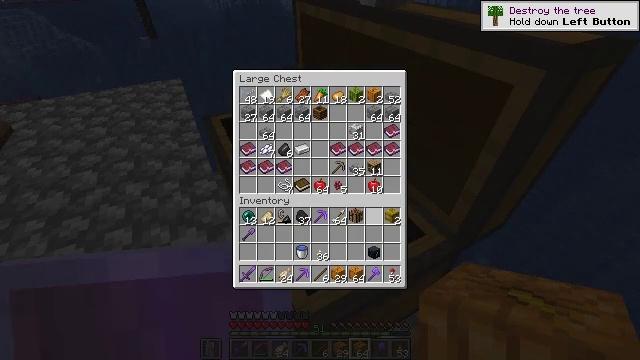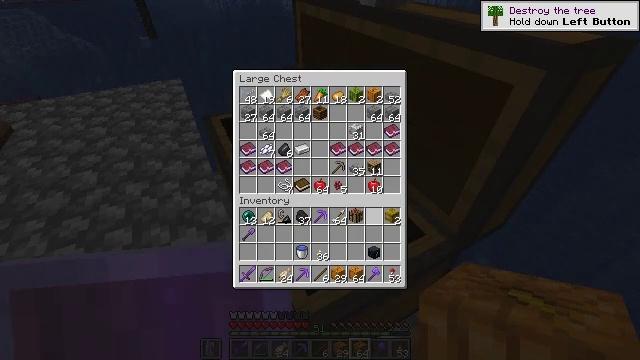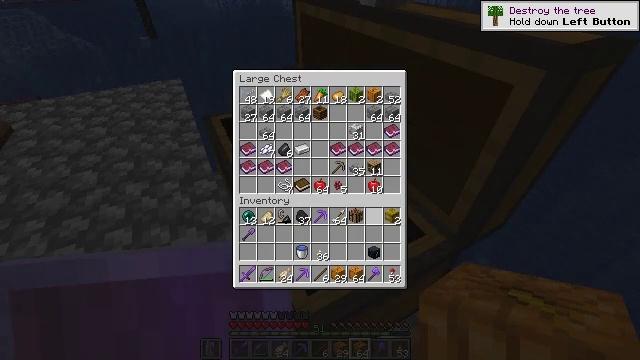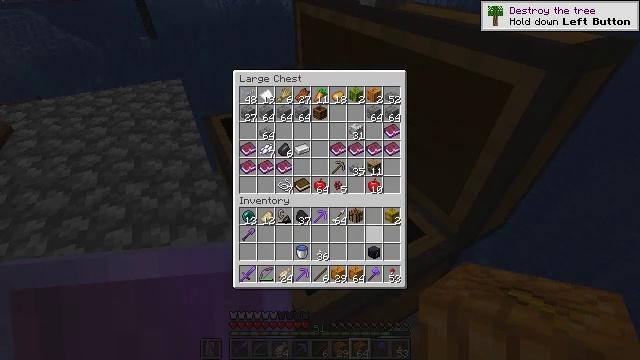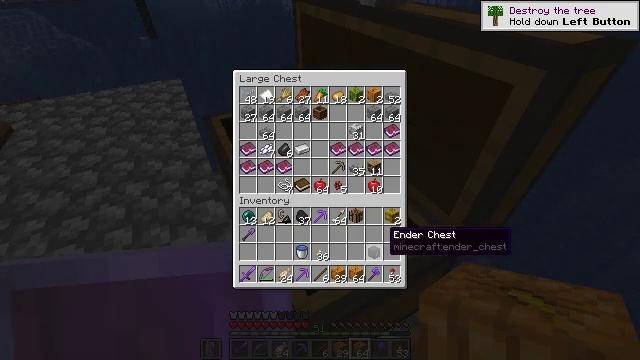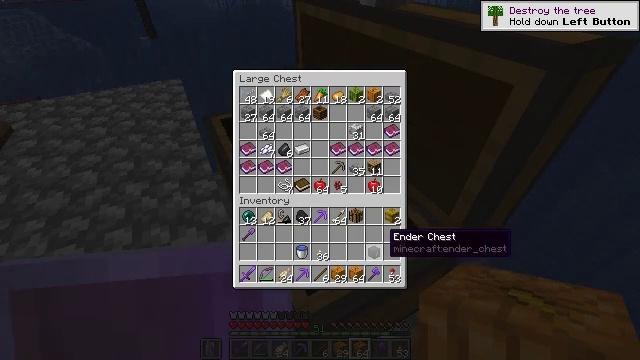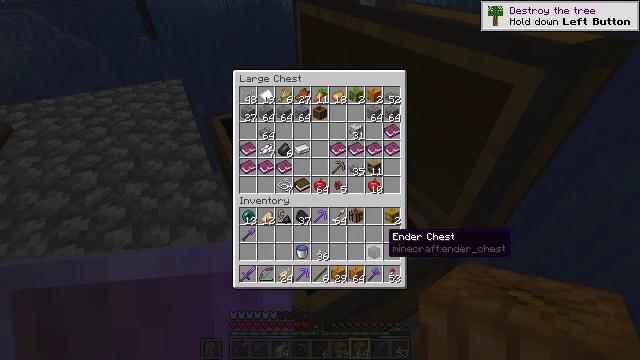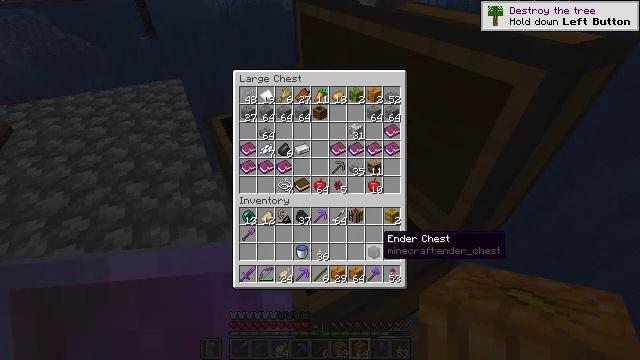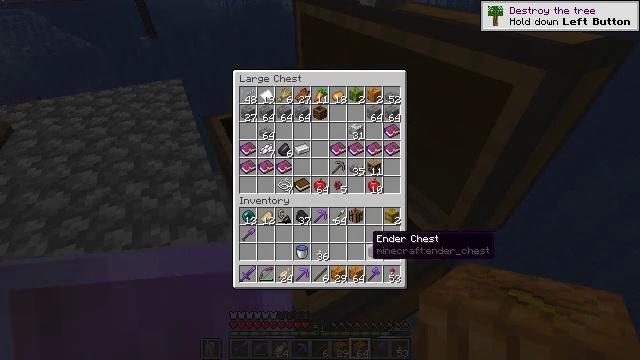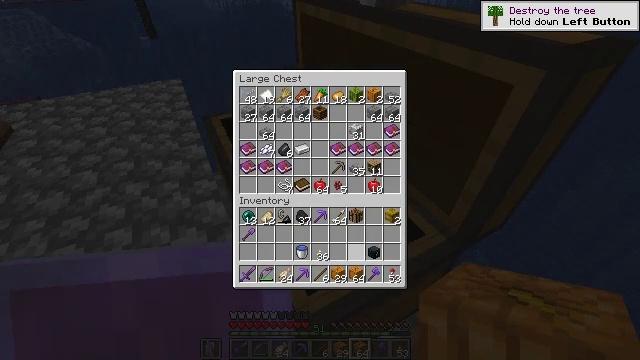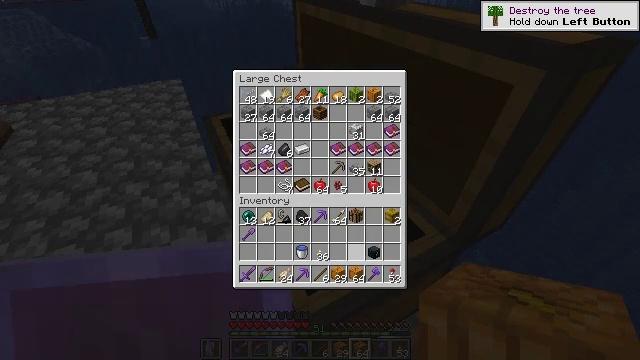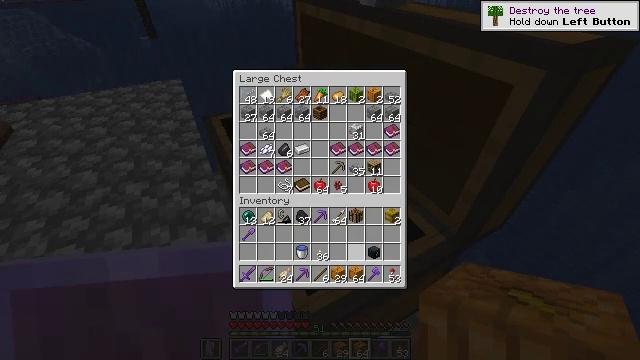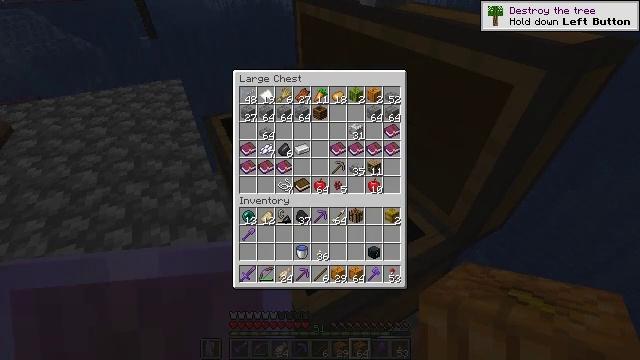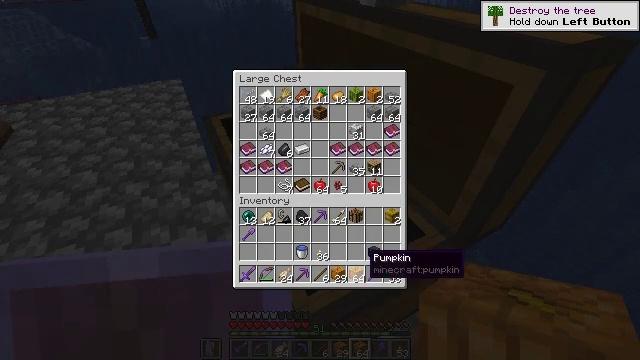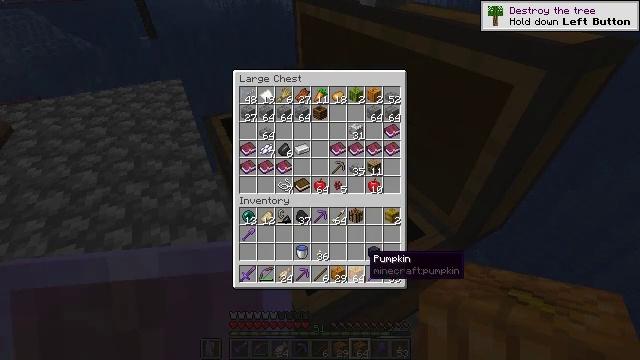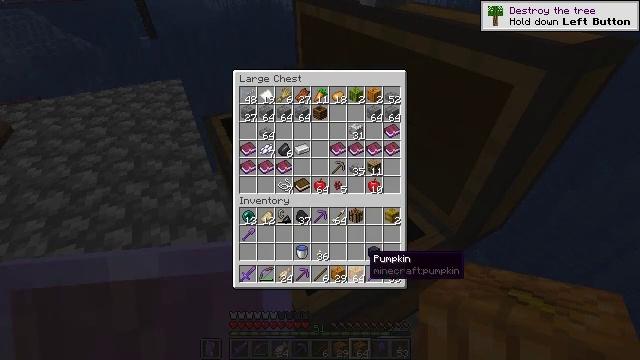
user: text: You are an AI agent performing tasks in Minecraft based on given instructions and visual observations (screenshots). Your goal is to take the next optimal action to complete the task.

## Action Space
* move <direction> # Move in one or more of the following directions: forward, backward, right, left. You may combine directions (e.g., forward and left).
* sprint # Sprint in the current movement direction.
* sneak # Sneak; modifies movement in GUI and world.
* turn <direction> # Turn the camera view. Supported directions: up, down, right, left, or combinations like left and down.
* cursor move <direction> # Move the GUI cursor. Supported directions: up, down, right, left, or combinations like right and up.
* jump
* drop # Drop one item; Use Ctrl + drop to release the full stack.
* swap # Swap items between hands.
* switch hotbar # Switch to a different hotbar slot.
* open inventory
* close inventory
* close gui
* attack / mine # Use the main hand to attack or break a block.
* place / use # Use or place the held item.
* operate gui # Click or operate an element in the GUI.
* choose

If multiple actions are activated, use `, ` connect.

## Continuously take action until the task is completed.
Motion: motion action
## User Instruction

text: Craft a lantern.
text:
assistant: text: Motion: no_op
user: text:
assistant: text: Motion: no_op
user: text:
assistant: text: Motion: turn down
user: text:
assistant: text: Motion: turn down
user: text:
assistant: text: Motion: no_op
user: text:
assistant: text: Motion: sneak
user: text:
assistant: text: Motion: sneak
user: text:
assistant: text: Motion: sneak, turn left
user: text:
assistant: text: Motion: sneak
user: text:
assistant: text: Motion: sneak
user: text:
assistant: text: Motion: sneak
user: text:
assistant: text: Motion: sneak, turn down
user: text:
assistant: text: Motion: sneak
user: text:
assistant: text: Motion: sneak
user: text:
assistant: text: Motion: sneak
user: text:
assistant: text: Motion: sneak
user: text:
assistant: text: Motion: sneak
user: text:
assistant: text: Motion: sneak
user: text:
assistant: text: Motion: sneak
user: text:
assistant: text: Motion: sneak, attack / mine
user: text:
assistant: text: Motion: sneak, turn left, attack / mine
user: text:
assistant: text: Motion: sneak
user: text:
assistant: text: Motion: sneak
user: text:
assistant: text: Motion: sneak
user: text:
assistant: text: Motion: sneak
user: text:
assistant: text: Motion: sneak
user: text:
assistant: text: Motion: sneak, attack / mine
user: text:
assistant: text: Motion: sneak, attack / mine
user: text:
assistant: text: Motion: sneak, attack / mine
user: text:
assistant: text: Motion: sneak